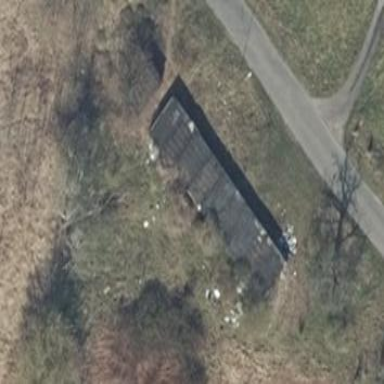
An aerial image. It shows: Garage building.